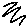
Label: zigzag